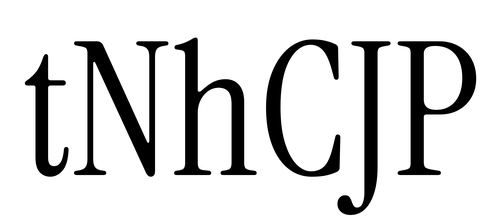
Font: InstrumentSerif-Regular